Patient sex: F
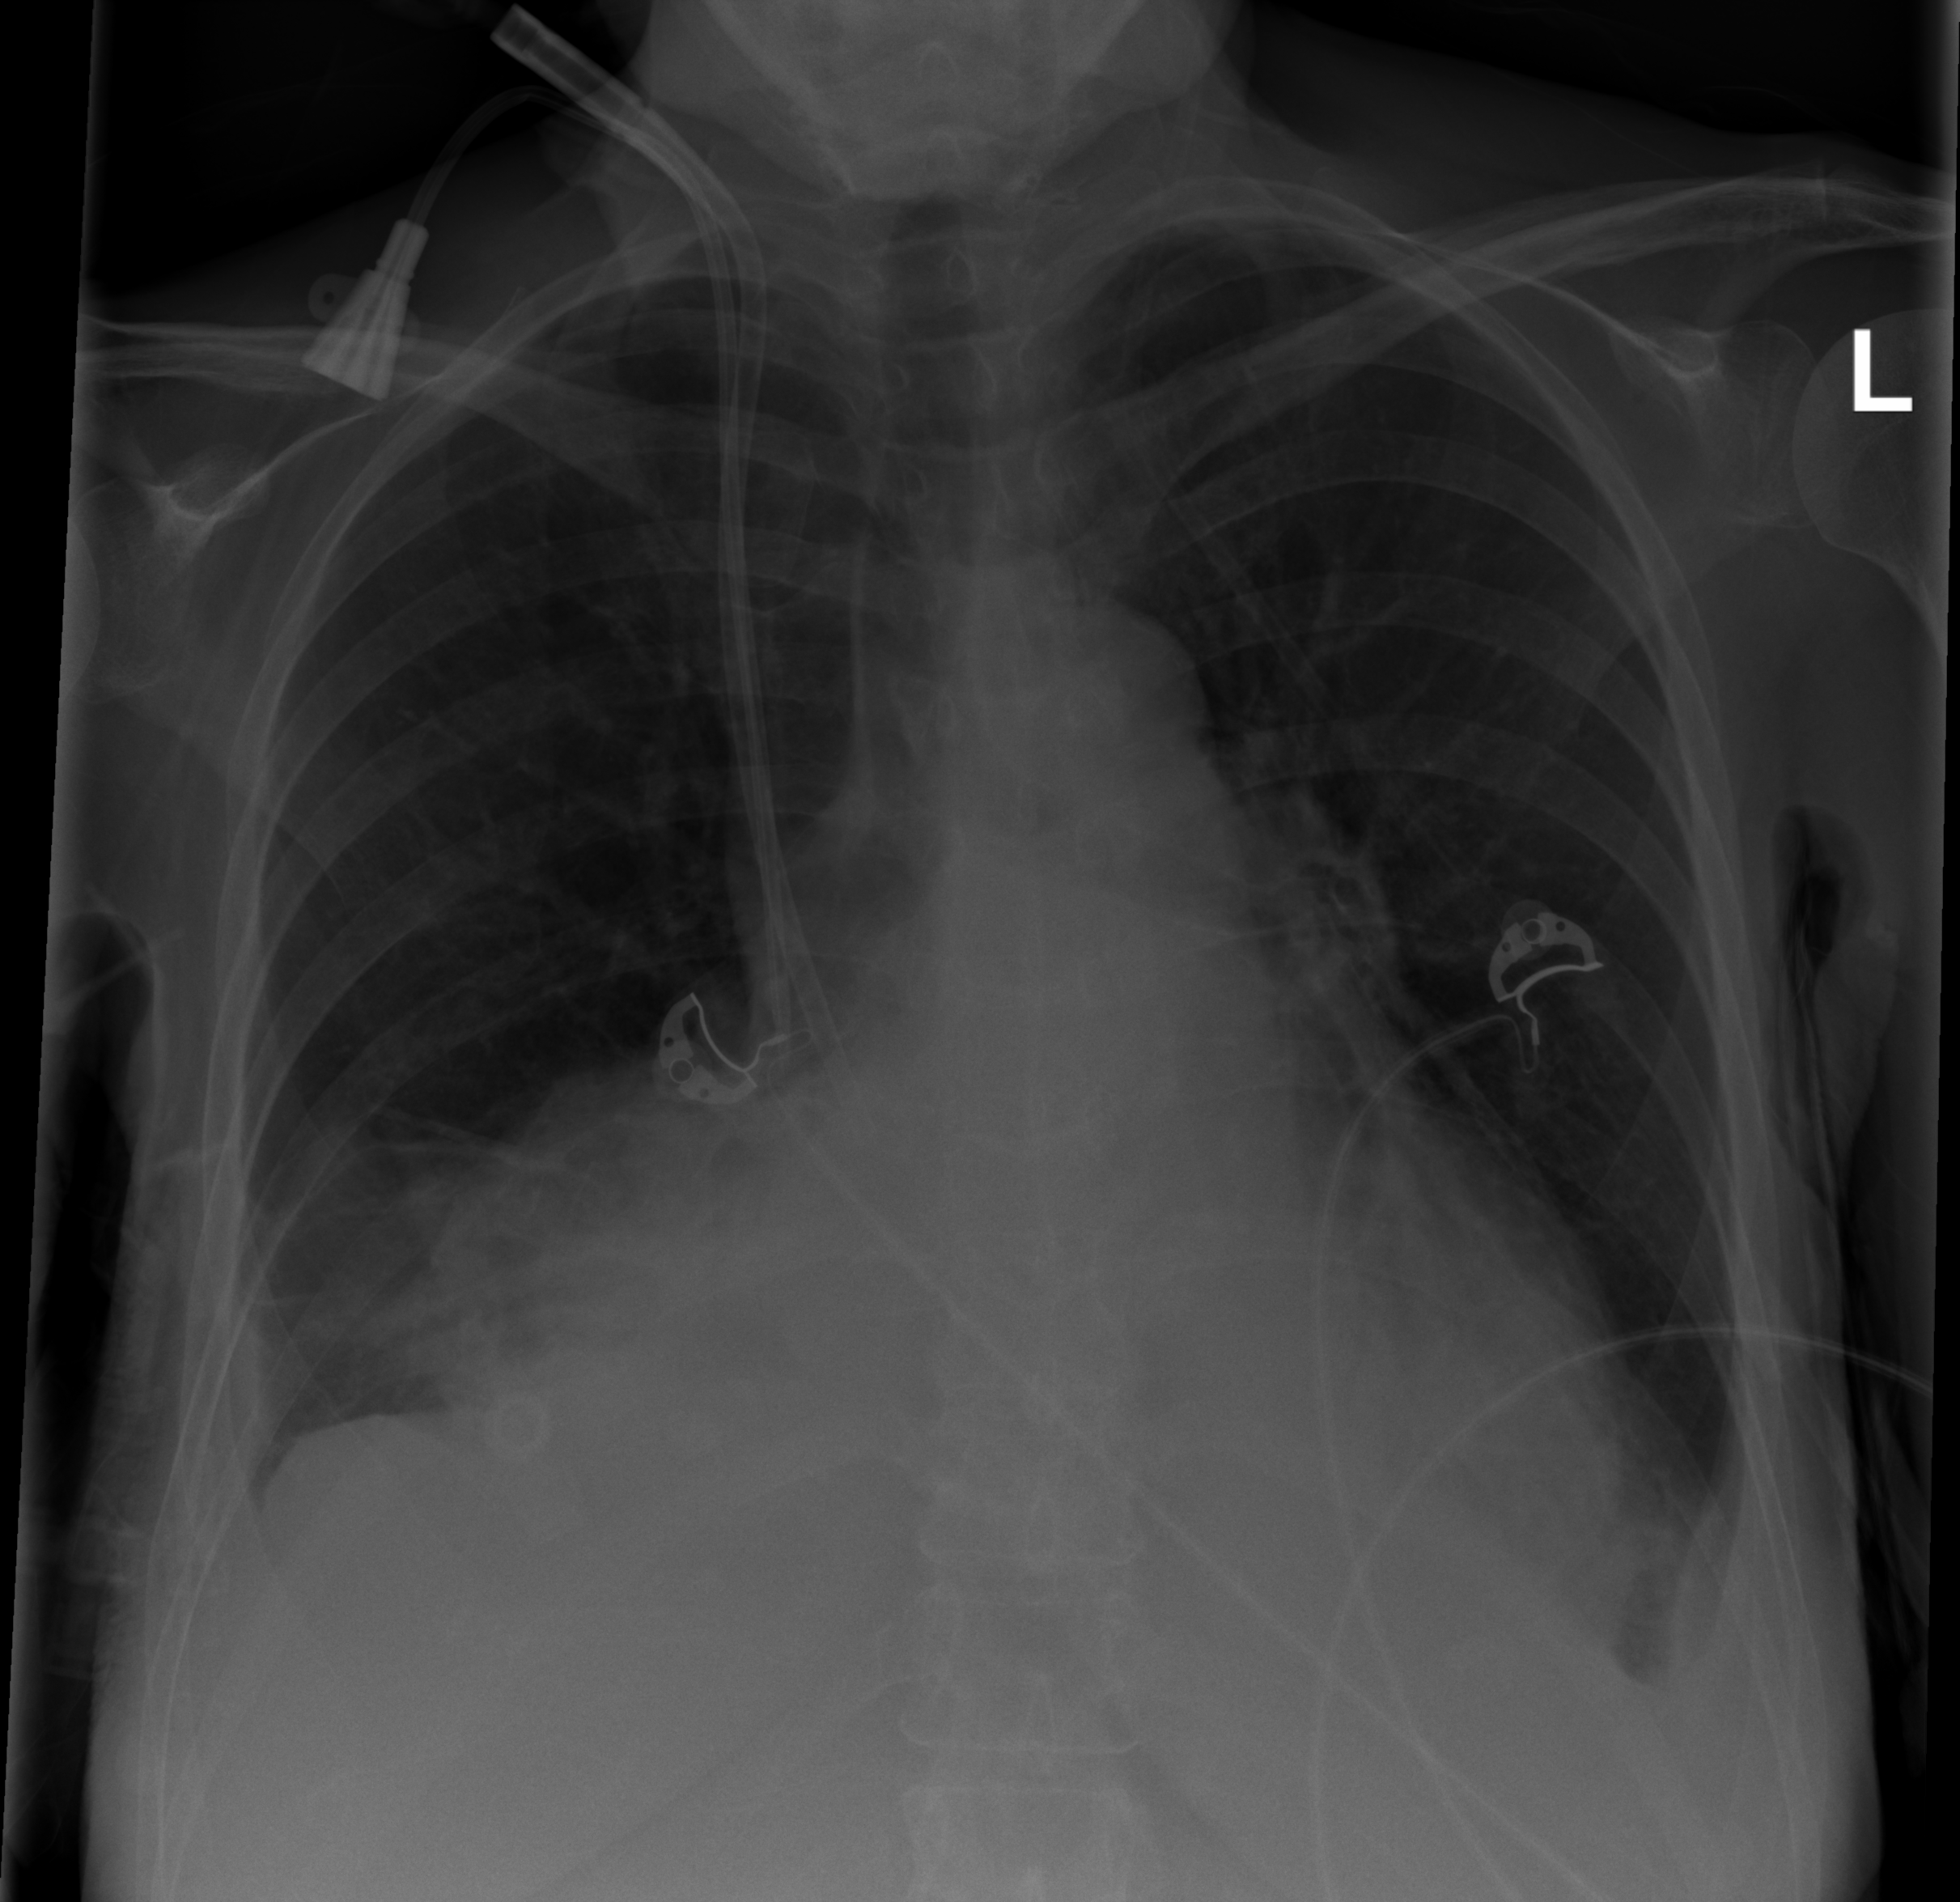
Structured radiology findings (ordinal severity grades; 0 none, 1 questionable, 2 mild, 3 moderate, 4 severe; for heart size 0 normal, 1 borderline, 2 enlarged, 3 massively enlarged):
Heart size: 1
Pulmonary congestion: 0
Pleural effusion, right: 1
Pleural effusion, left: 2
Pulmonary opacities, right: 0
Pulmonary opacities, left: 0
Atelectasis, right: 1
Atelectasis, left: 2